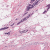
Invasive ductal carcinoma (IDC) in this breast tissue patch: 0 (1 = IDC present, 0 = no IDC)